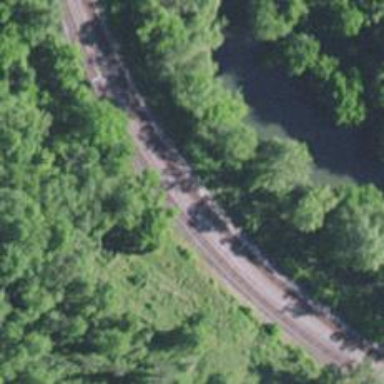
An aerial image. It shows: Railway track.